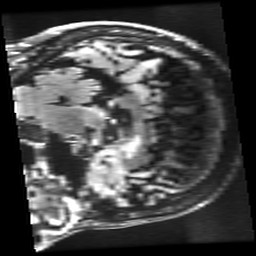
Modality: FLAIR
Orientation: sagittal
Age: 73
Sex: female
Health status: healthy
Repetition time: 12 s
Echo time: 0.09782 s